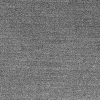
Atmospheric dust classification: dusty